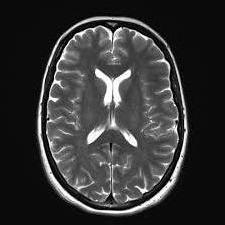
Label: notumor